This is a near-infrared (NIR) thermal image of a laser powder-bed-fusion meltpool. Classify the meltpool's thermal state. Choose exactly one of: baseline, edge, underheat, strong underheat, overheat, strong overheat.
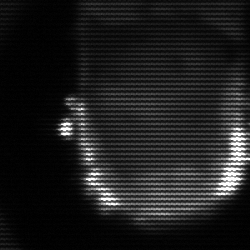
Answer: baseline